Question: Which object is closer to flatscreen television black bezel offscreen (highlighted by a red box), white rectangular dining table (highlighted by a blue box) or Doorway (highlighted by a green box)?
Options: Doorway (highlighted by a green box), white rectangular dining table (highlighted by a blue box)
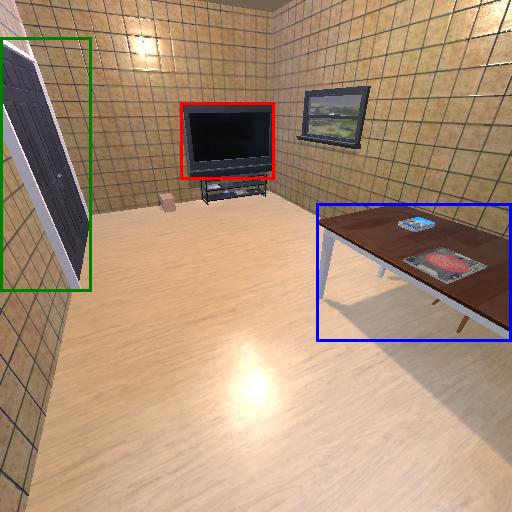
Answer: Doorway (highlighted by a green box)